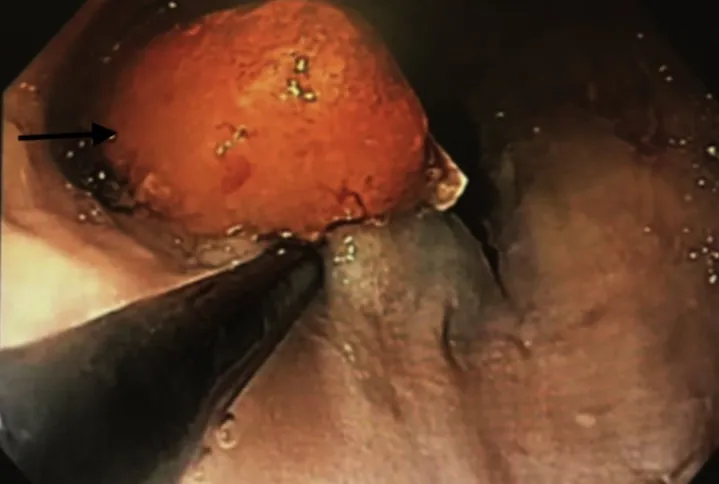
Upper endoscopic mucosectomy of the polypoid lesion of the lower esophagus.
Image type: endoscopy (gi_endoscopy)